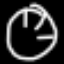
Label: clock